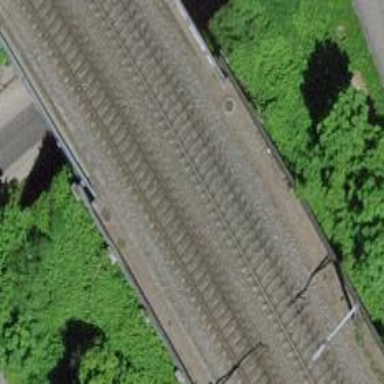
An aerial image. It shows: Railway bridge with electrified contact line. There is one track on the bridge.